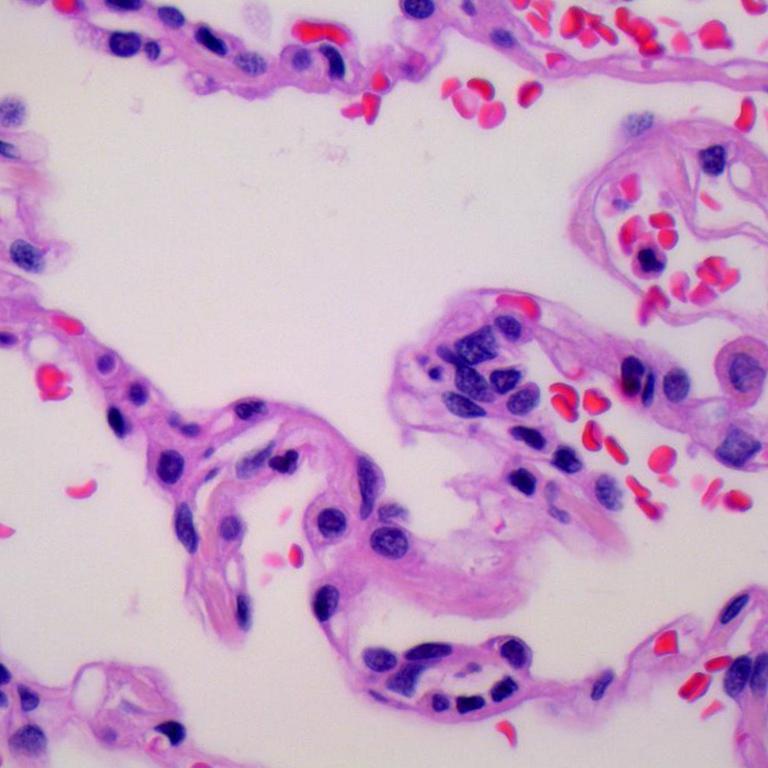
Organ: lung
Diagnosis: benign